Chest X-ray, AP view. Patient: 41 years old, sex M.
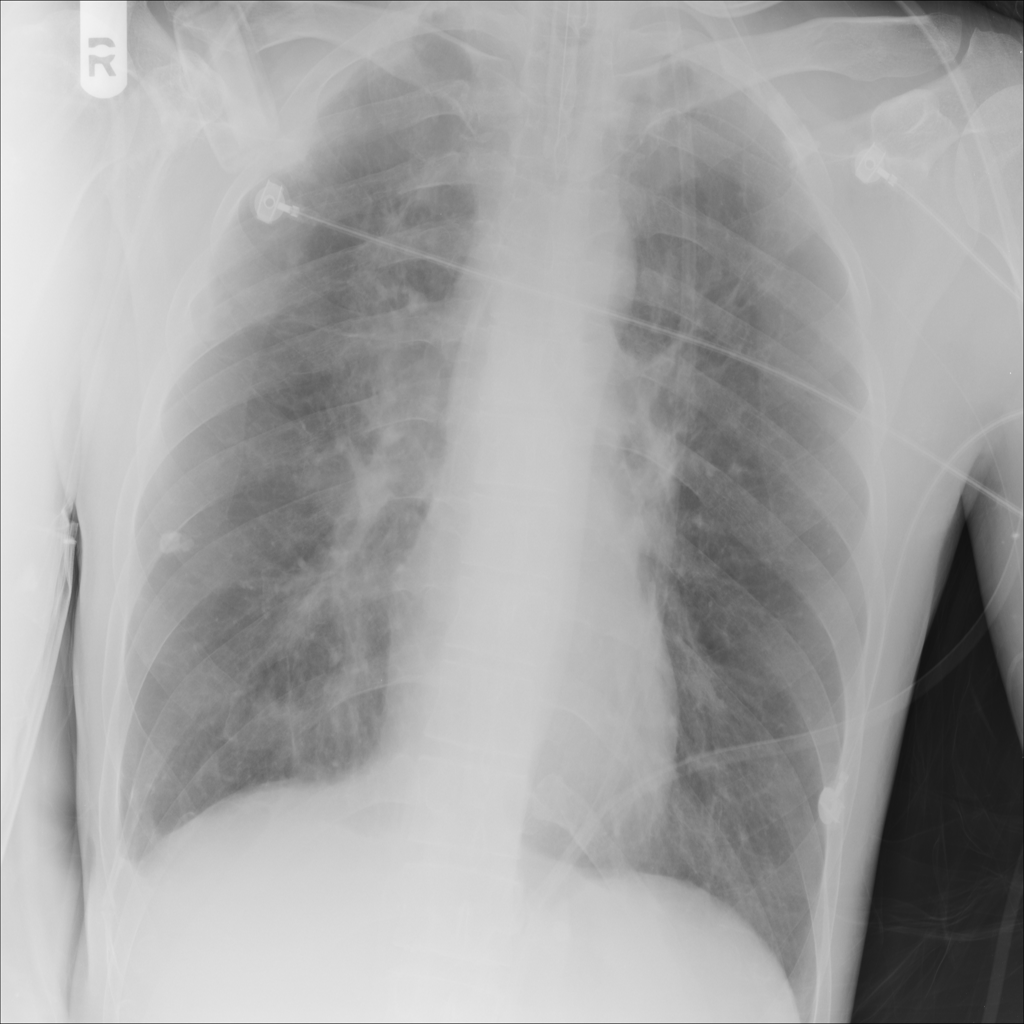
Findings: No Finding